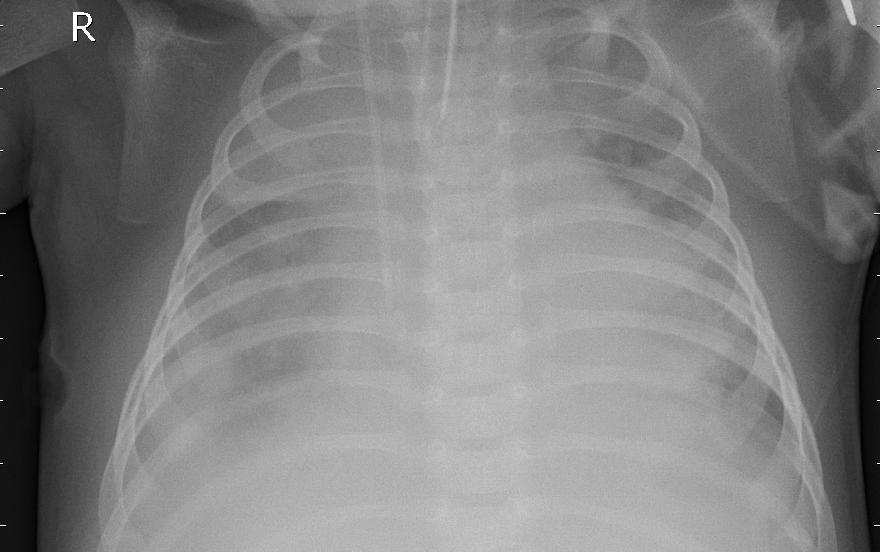
Diagnosis: PNEUMONIA